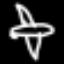
Label: airplane